Question: What game category is selected?
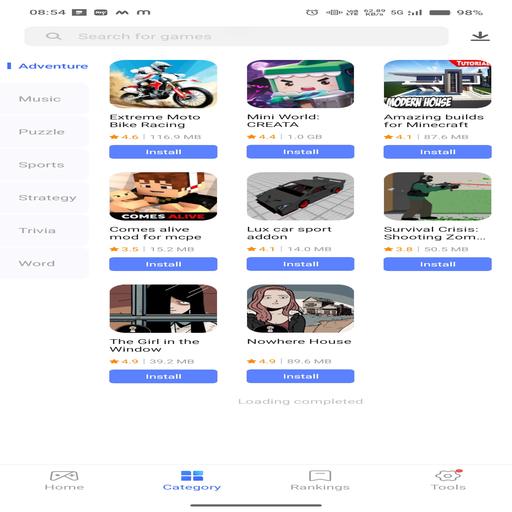
Answer: Adventure